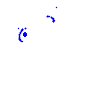
Particle: pion